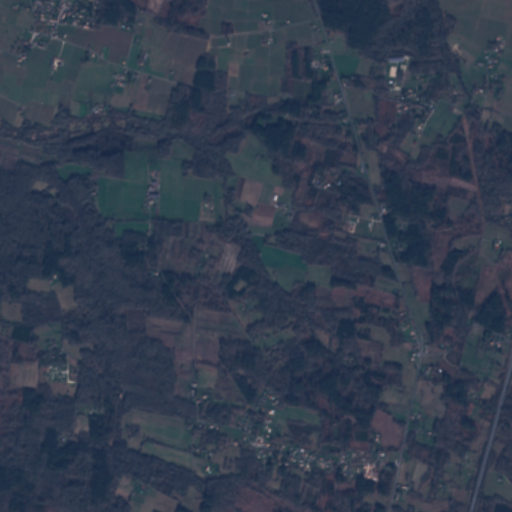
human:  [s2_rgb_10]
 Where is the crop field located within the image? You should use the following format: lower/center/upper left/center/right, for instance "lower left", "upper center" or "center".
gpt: The crop field is located in the upper center of the image.
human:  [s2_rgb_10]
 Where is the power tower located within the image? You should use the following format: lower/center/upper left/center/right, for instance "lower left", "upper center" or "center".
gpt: The power tower is located in the upper right of the image.
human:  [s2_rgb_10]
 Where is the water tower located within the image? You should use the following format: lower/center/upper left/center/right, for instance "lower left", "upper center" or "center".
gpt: The water tower is located in the upper center of the image.
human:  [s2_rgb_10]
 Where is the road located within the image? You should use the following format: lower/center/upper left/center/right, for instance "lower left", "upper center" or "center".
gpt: There is no road in the image.